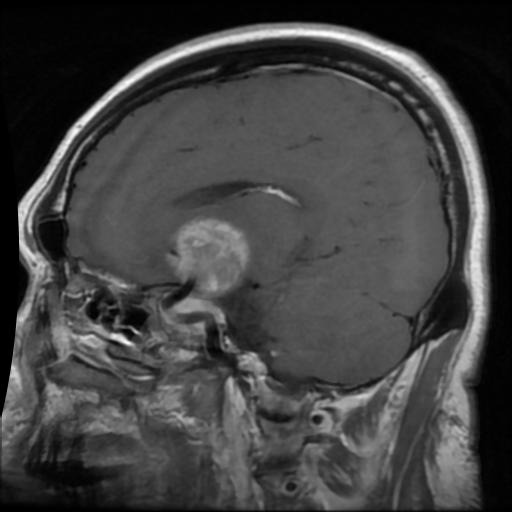
Label: pituitary